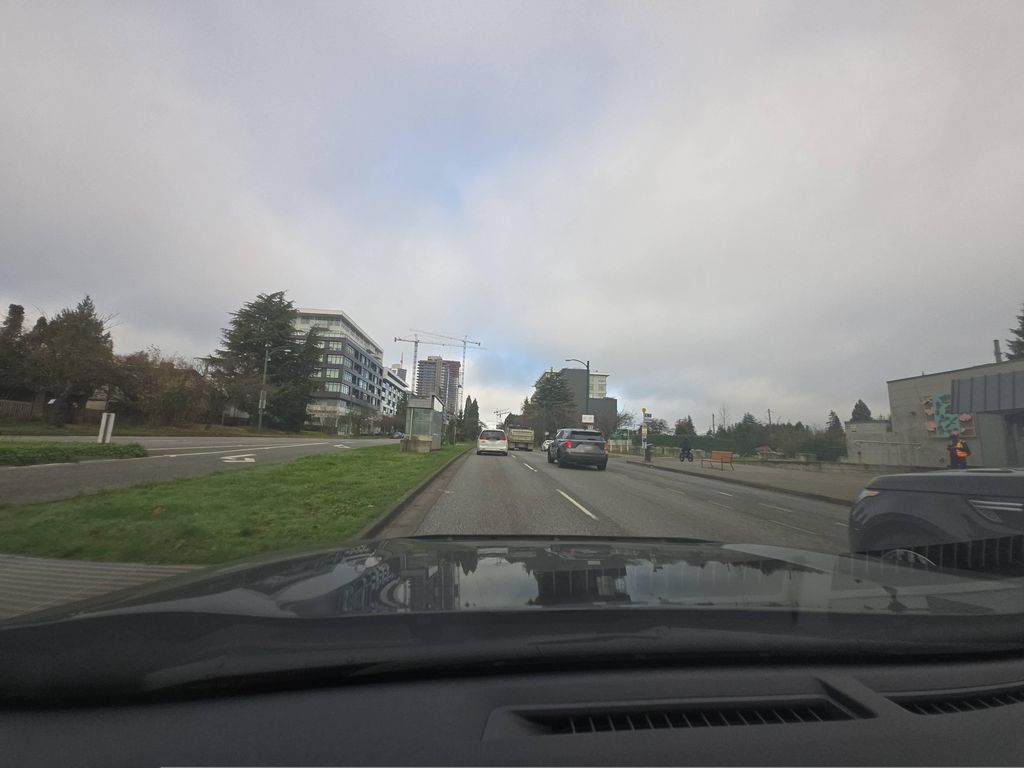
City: vancouver